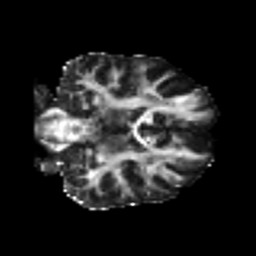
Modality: FA
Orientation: coronal
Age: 22
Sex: male
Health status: healthy
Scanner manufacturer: philips
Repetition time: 7.388 s
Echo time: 0.08599 s